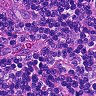
Metastatic tissue present: no